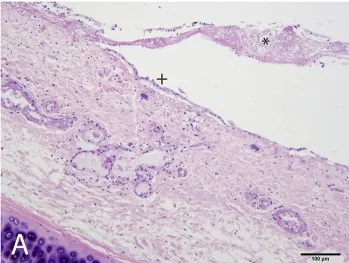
Histology of the respiratory tract of a 4-year-old Siberian Husky mix with smoke inhalation after being in a housefire. (A) Trachea with attenuated epithelium (+) with streaming necrotic material extending from the ulcerated mucosa.
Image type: pathology (h&e)